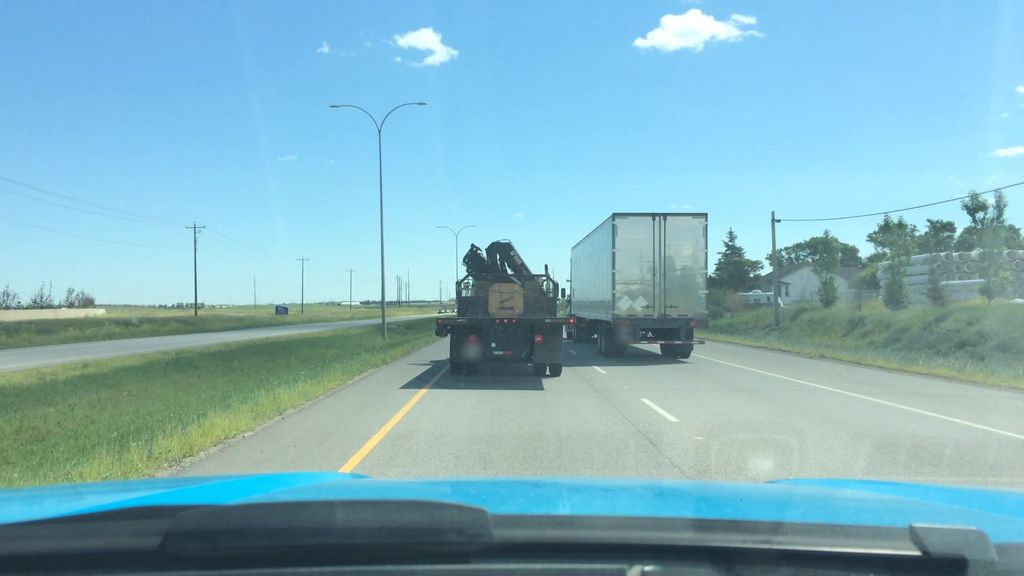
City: calgary